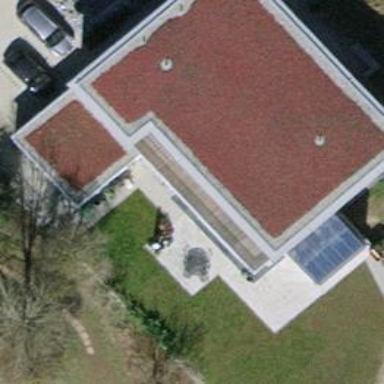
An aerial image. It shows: White house with flat roof.